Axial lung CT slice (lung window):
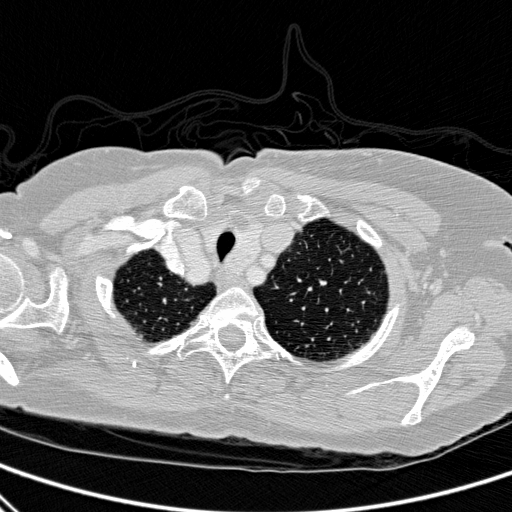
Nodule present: no